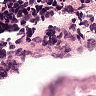
Metastatic tissue present: no